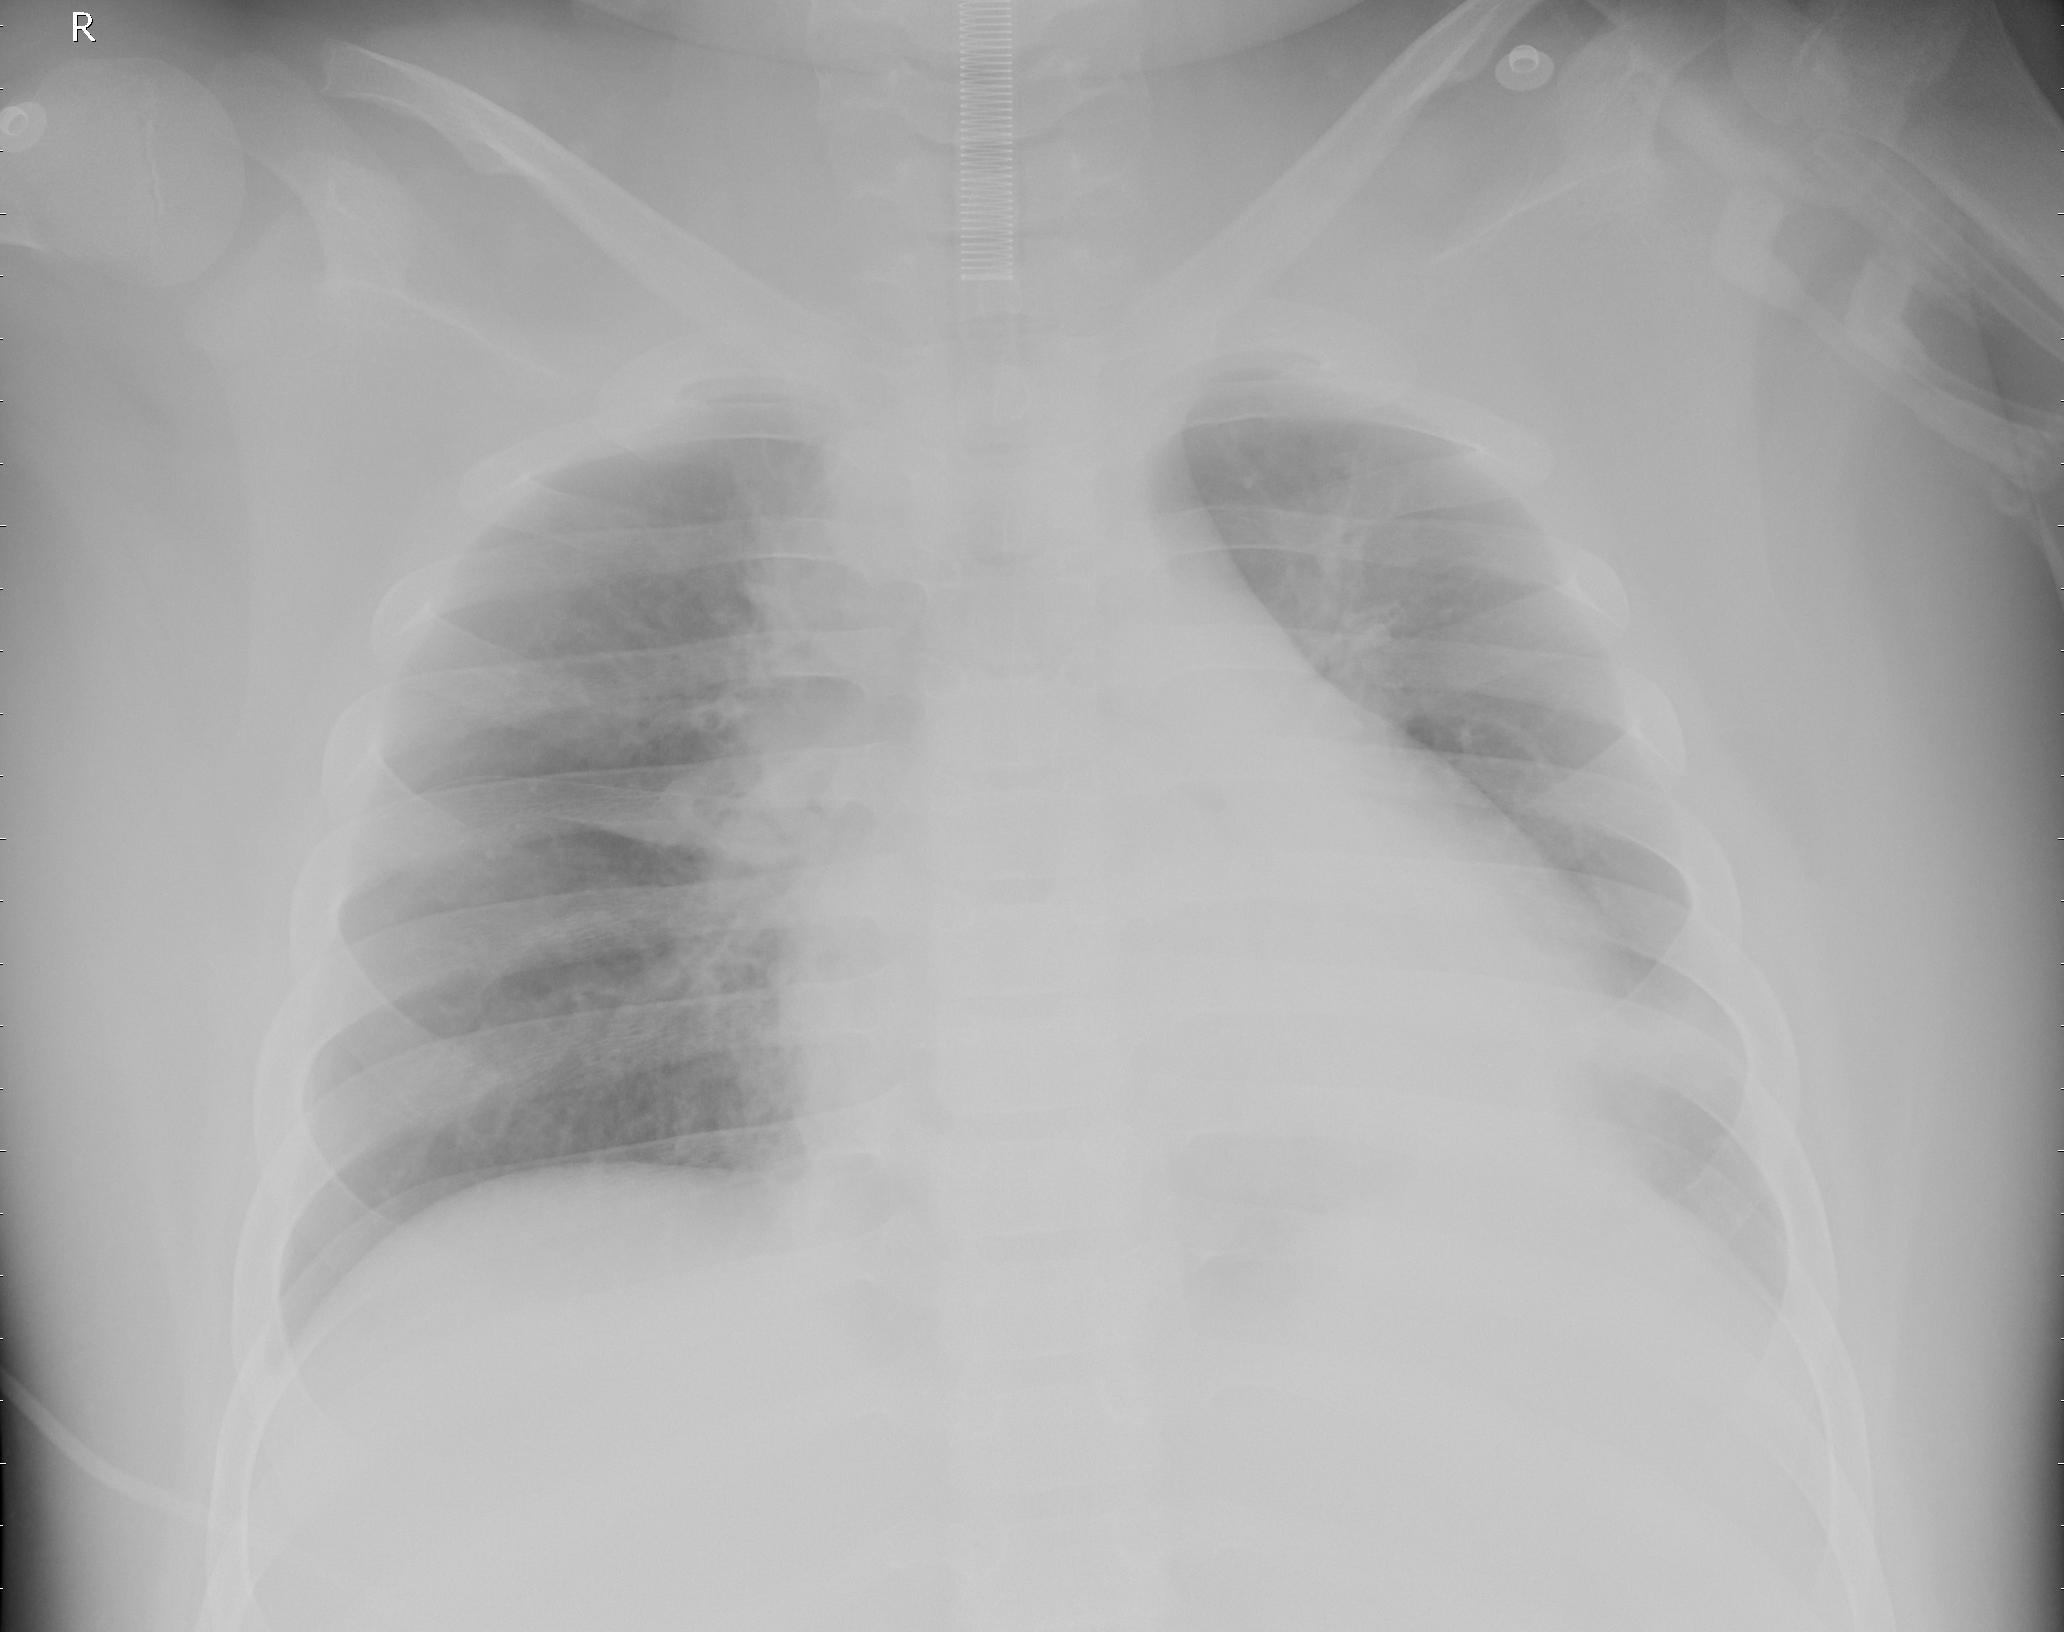
Diagnosis: PNEUMONIA